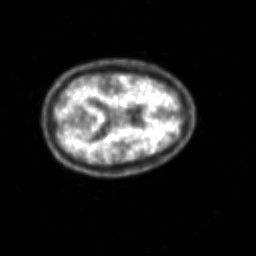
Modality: PET
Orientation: axial
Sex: male
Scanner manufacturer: siemens